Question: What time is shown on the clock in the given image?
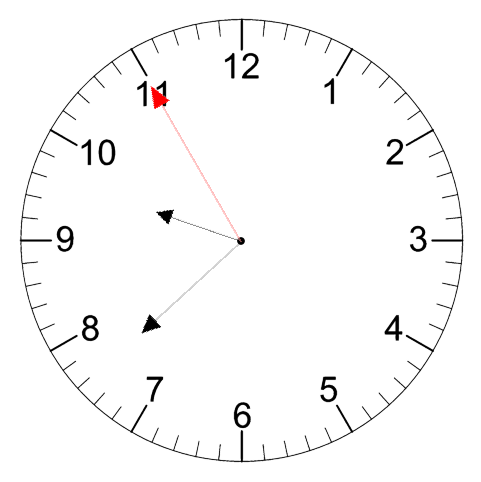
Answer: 09:37:55